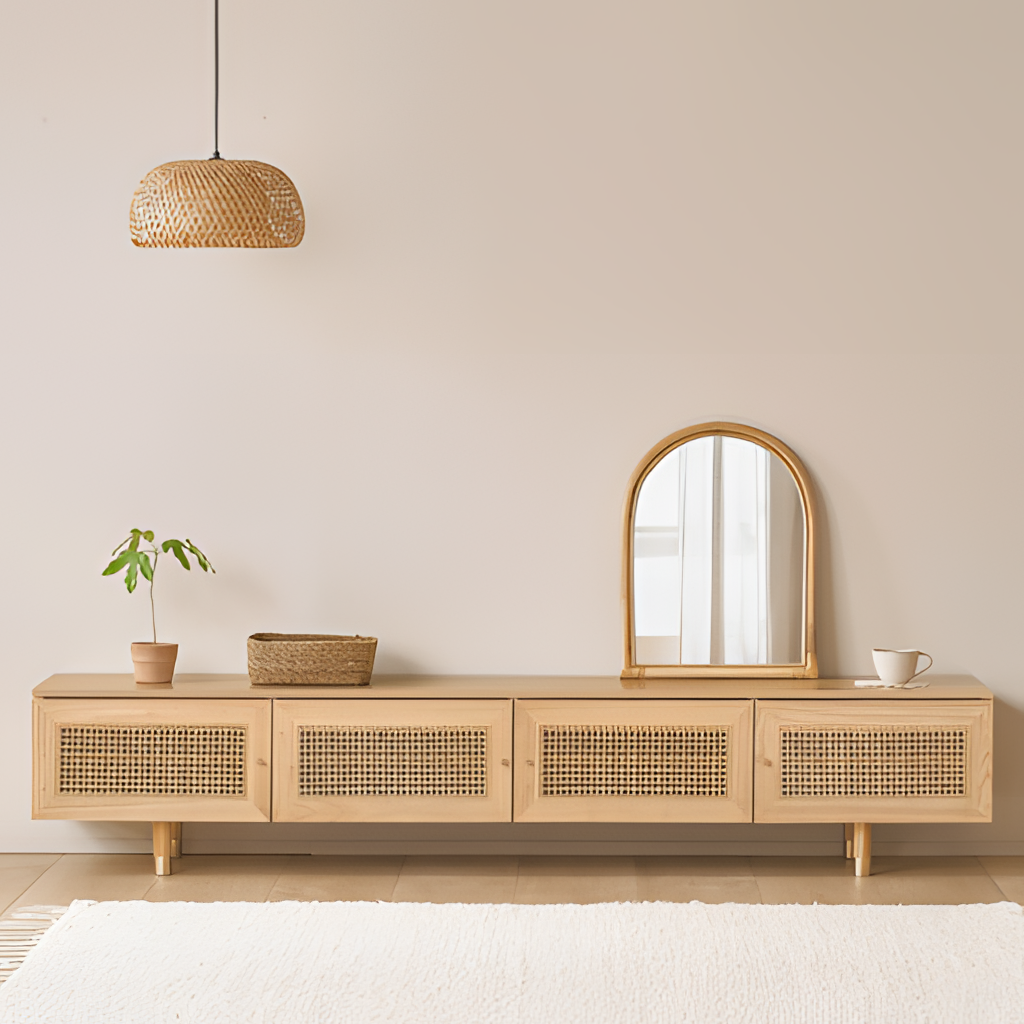
living room, beige wood media console, beige paint wallpaper, with solid pattern, minimalist, tile flooring, with large square pattern